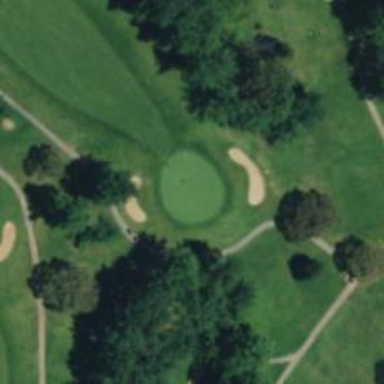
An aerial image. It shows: View of golf hole.